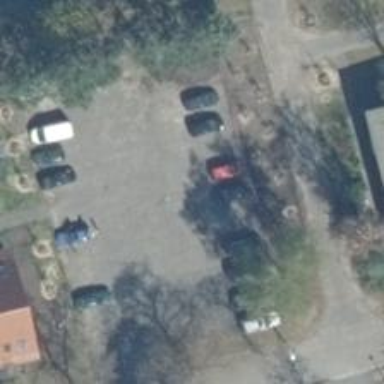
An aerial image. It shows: Parking aisle designated as service road.